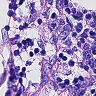
Metastatic tissue present: no